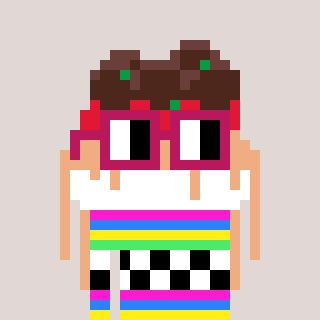
a pixel art character with square dark red glasses, a spaghetti-shaped head and a teal-colored body on a warm background